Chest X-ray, PA view. Patient: 70 years old, sex M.
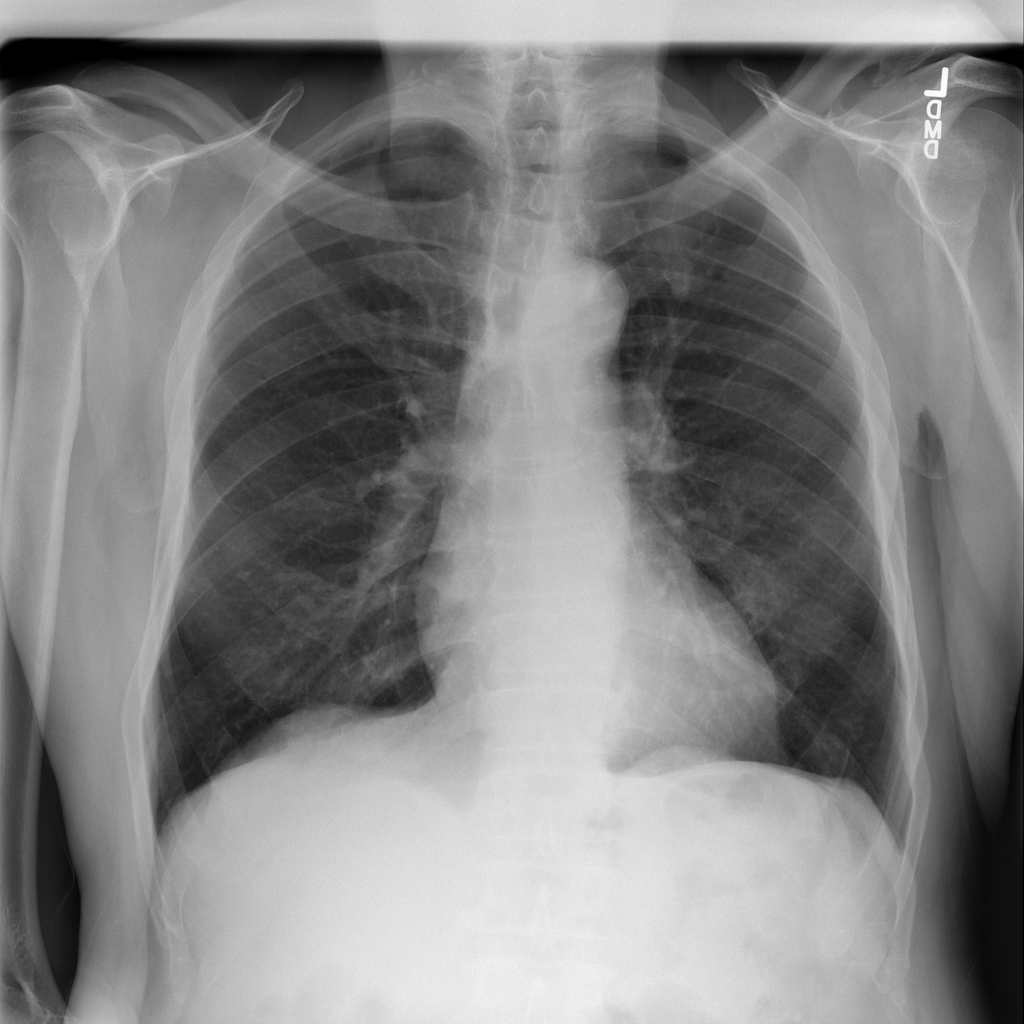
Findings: No Finding